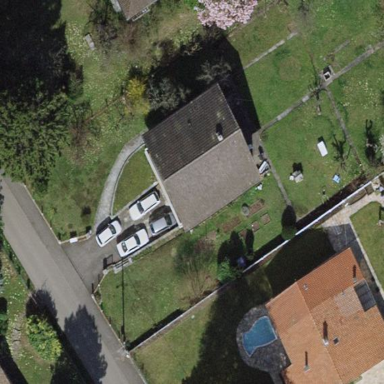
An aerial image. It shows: Garden enclosed by fence.